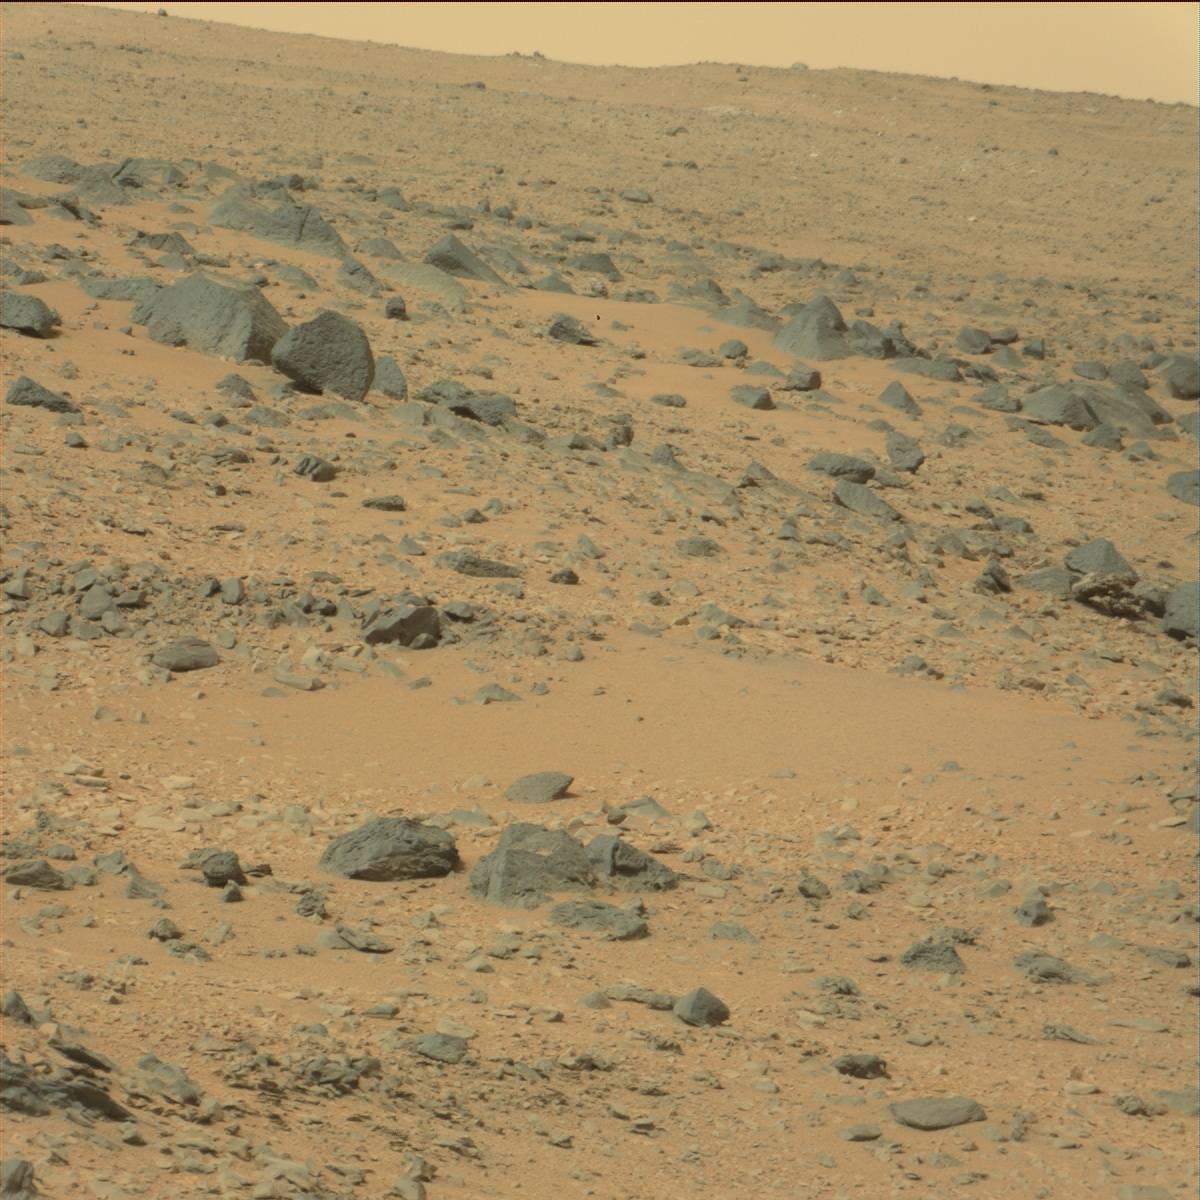
Terrain classes present: Bedrock, Rock, Sand / Soil, Sky